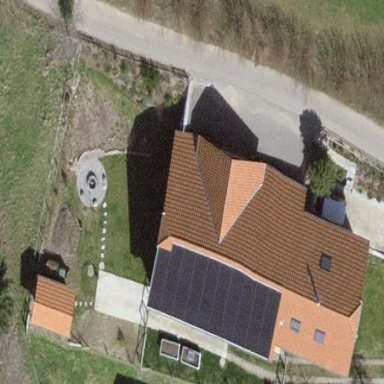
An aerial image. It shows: Simple house.